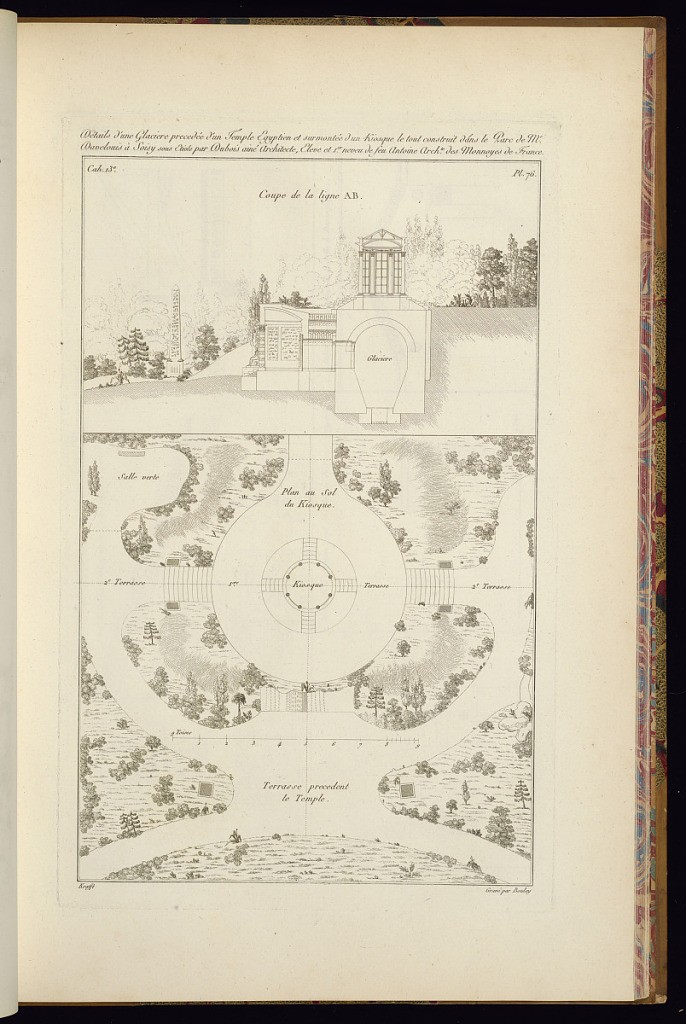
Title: Détails d’une Glaciere precedée d’un Temple Egyptien et surmontée d’un Kiosque le tout construit dans le Parc de Mr. Davelouis à Soisy sous Etiole par Dubois ainé Architecte, Eleve et 1er neveu du Feu Antoine Archte. des Monnoies de France
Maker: Jean-Charles Krafft, French, 1764 - 1833
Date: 1812
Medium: Etching and engraving on paper
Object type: Print
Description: A sectional view within its landscape and floorplan for an icehouse, kiosk, and Egyptian style temple with obelisks, columns, sculptures, and hieroglyphs. The plate is titled, numbered, and signed.